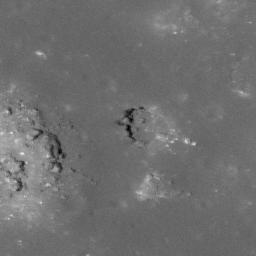
Pit: Messier A 2a
Host crater: Messier A
Host type: impact_melt
Lunar coordinates: latitude -2.014, longitude 46.906